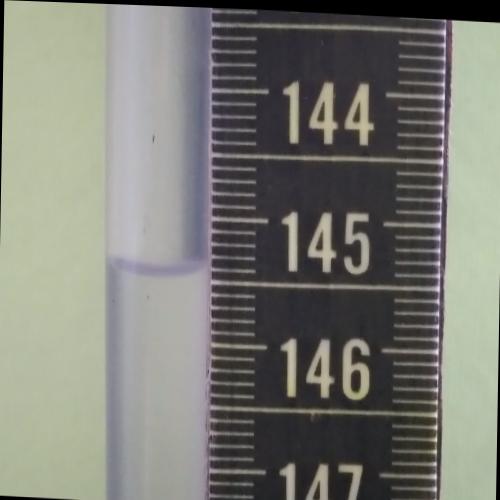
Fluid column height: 145.4 cm